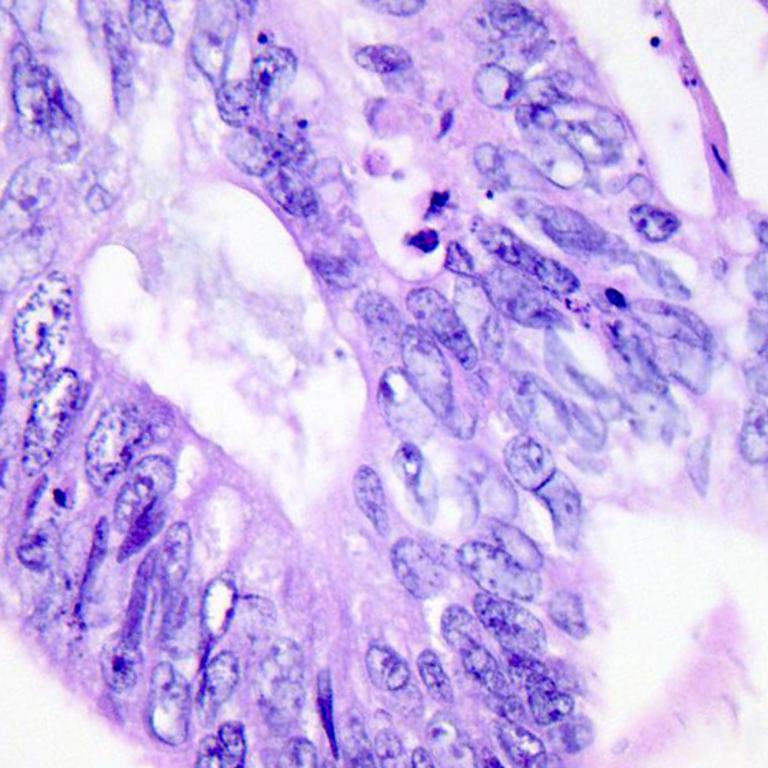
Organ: colon
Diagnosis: adenocarcinomas